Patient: sex F, age 46
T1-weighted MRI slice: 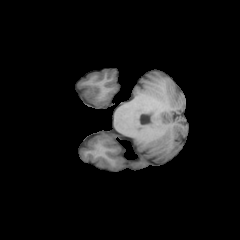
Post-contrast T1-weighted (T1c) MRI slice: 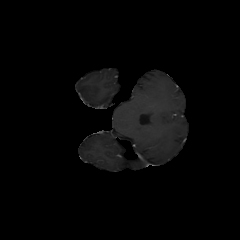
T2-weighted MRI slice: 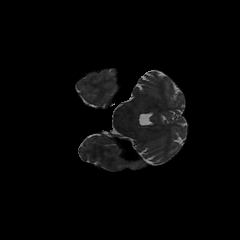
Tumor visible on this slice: yes
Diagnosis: Astrocytoma, IDH-mutant
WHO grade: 2